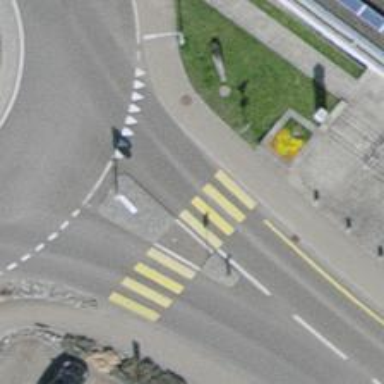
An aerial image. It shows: Uncontrolled zebra crossing on the road.